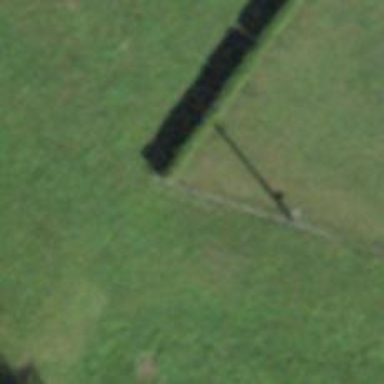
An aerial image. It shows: Hedge barrier.